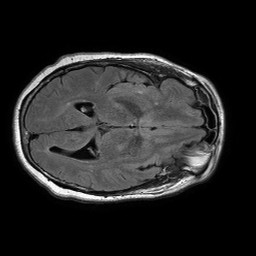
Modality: FLAIR
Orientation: axial
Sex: female
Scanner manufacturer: philips
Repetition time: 11 s
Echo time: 0.125 s